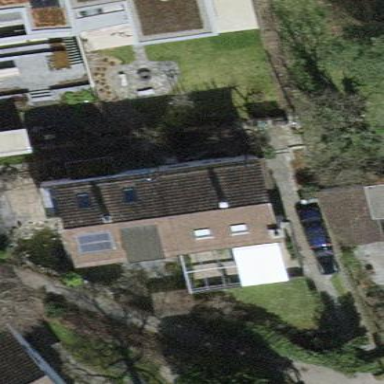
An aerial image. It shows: Simple house.